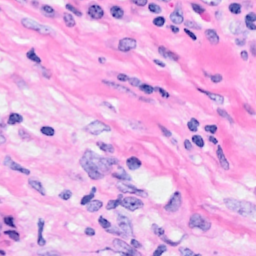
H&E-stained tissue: Breast